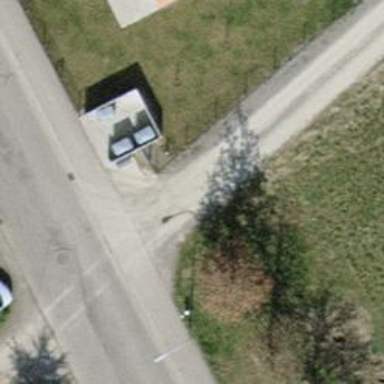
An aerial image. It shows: Concrete fence is in place as barrier.